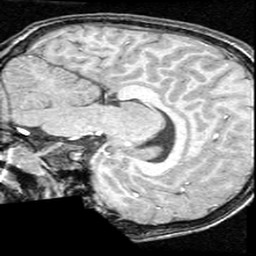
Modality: T1w
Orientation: sagittal
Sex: male
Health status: ill
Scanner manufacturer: ge
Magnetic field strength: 1.5 T
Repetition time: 21 s
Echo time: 0.008 s